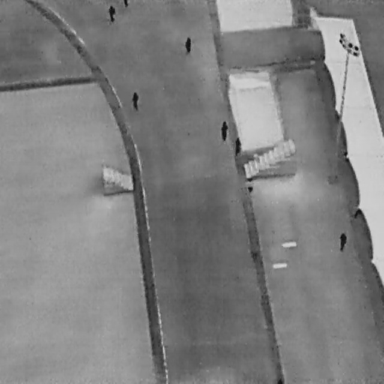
There are six People in the infrared image.